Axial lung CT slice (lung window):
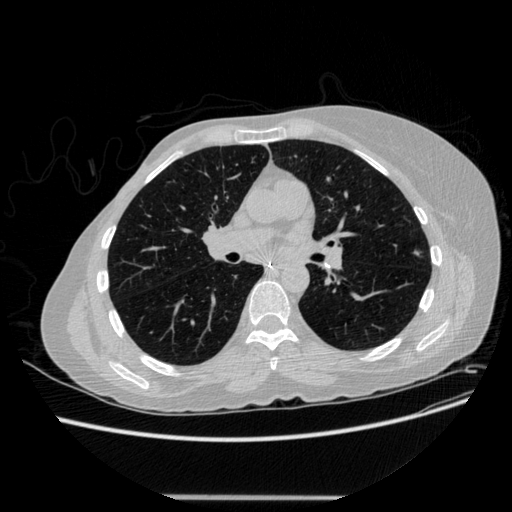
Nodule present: yes
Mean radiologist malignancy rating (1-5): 4